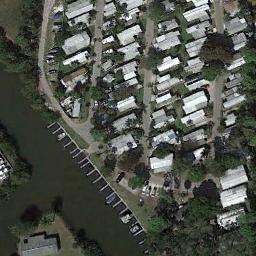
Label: mobile_home_park